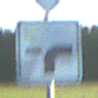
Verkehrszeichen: VerlaufVorfahrtsstrasse9
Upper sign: Vorfahrtsstrasse
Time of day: MorningAfternoon
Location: Outdoor (Nature)
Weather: Clear
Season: NotSpecified
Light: Natural